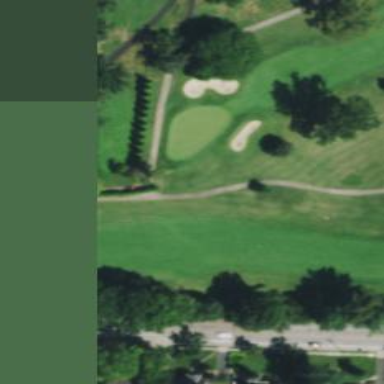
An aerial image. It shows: Path for both roads and golfers.